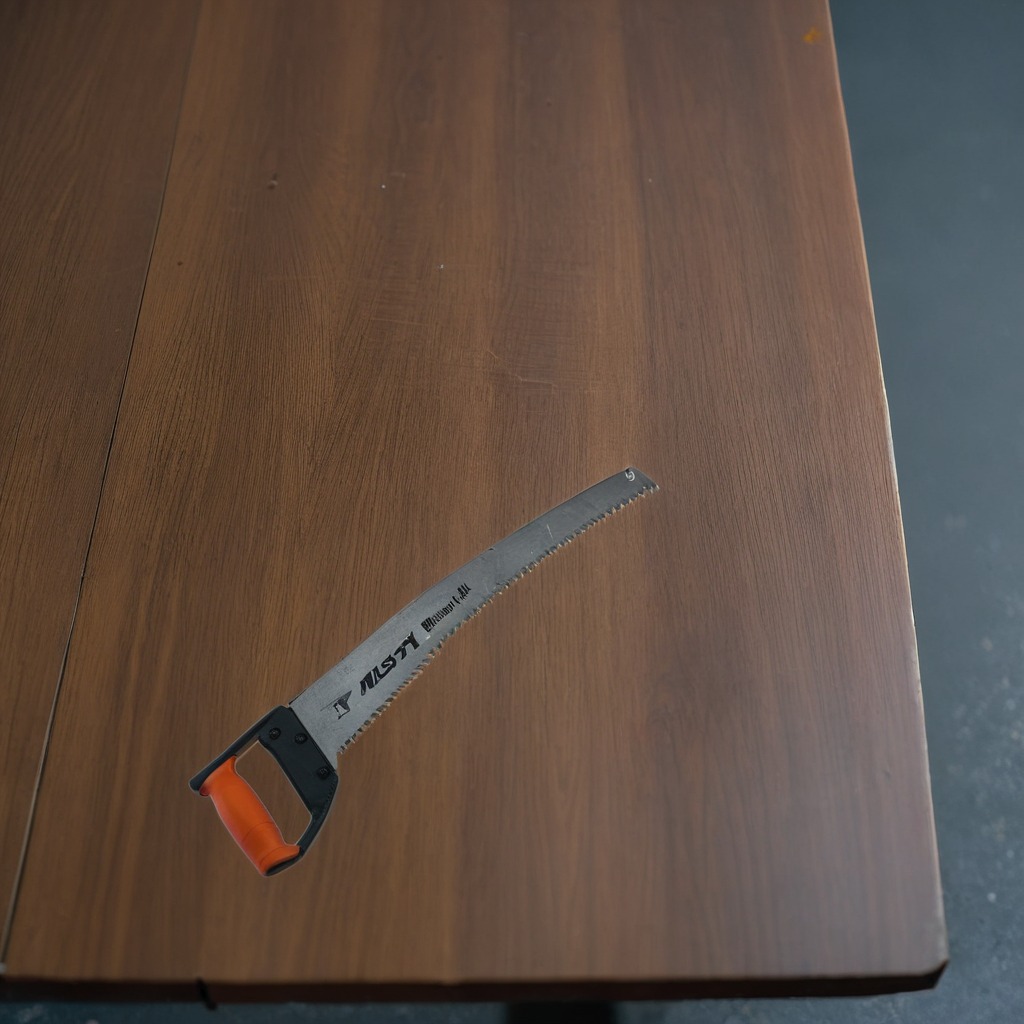
A metal saw is lying on the table with burn marks.